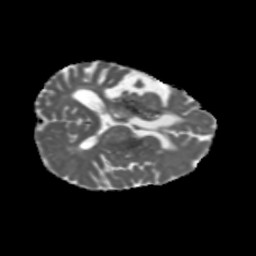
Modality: MD
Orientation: axial
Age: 46
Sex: male
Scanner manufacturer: siemens
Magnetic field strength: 3 T
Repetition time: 5.47 s
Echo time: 0.0854 s